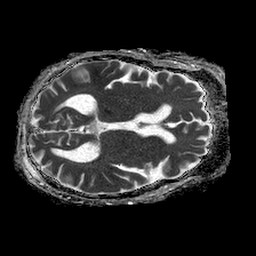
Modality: ADC
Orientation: axial
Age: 55
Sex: male
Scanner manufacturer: philips
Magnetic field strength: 1.5 T
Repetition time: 4.6 s
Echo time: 0.08517 s